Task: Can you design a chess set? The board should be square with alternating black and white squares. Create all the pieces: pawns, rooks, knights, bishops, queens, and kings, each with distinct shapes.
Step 5456:
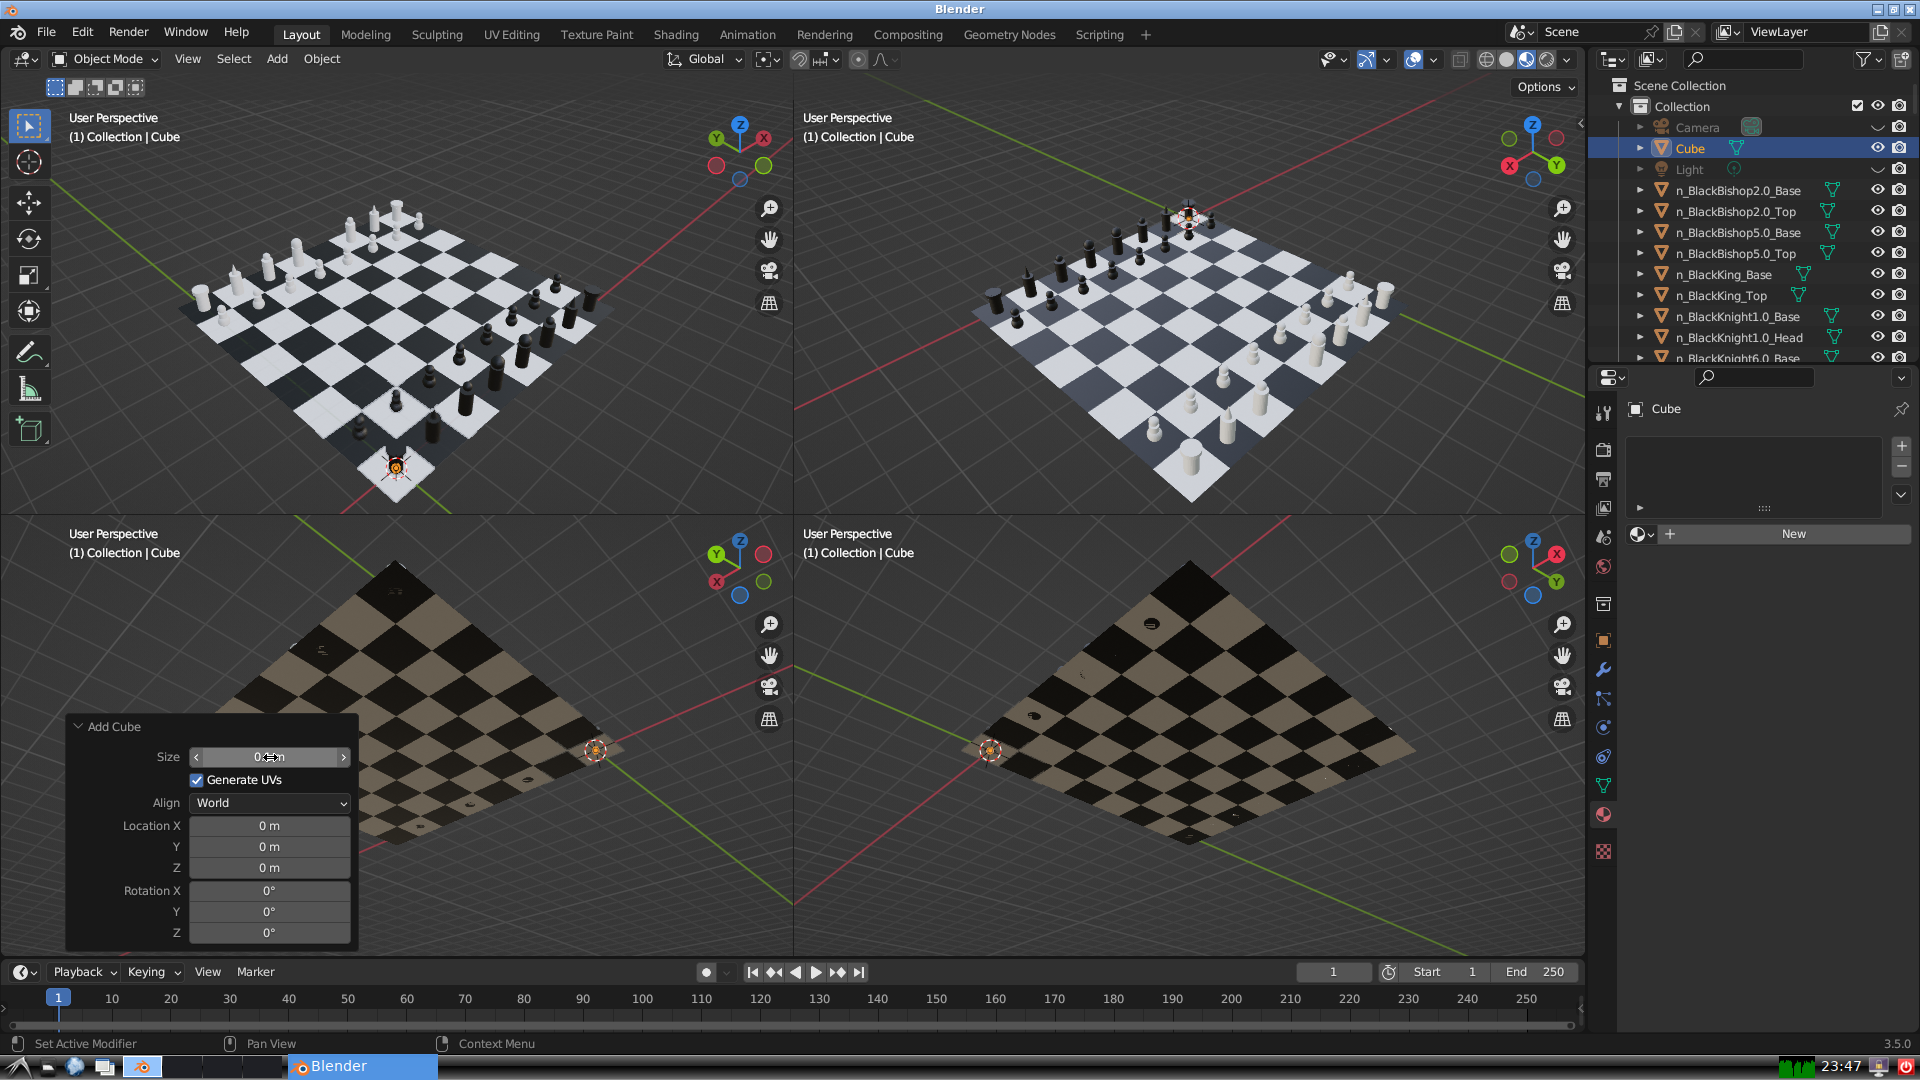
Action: {"mouse_move": [960, 540]}